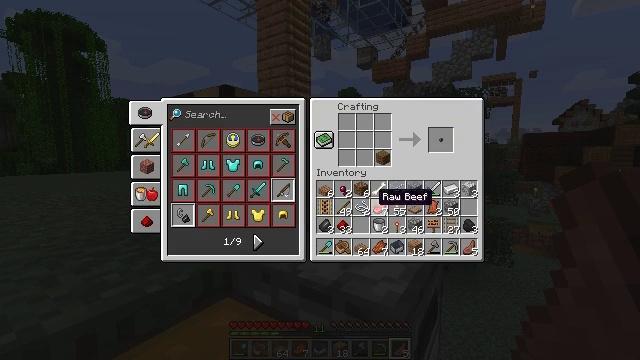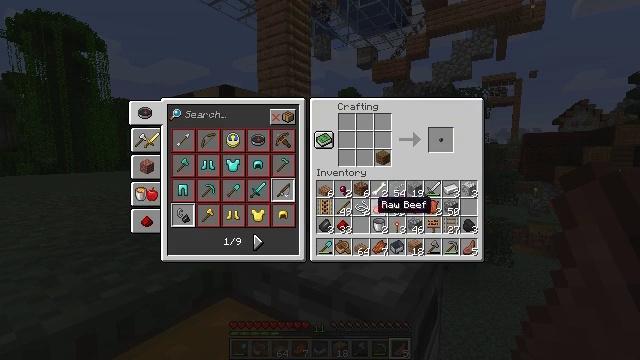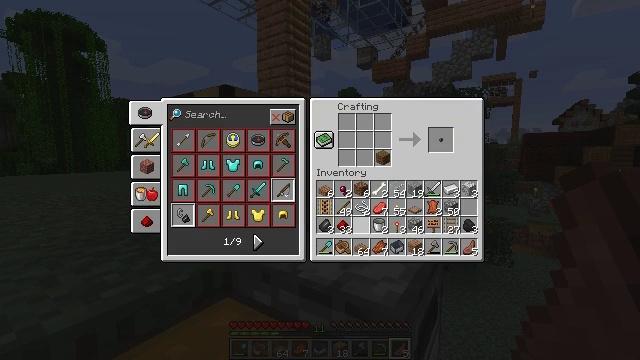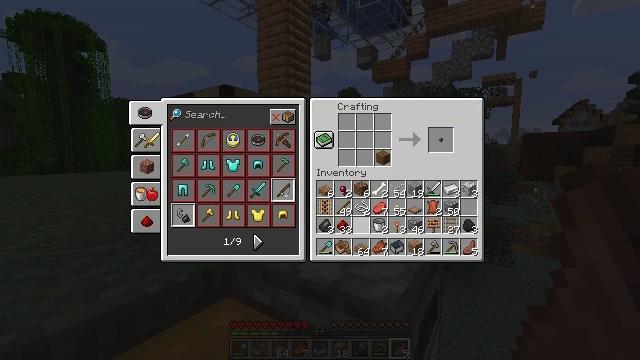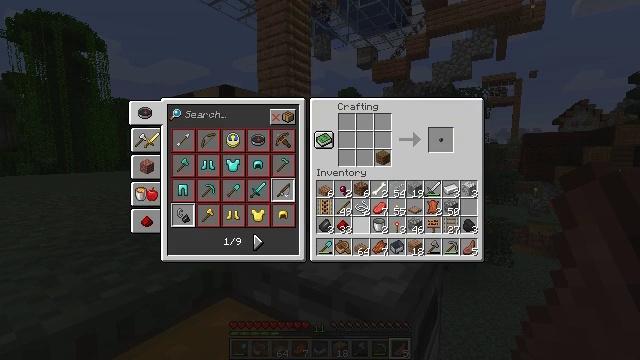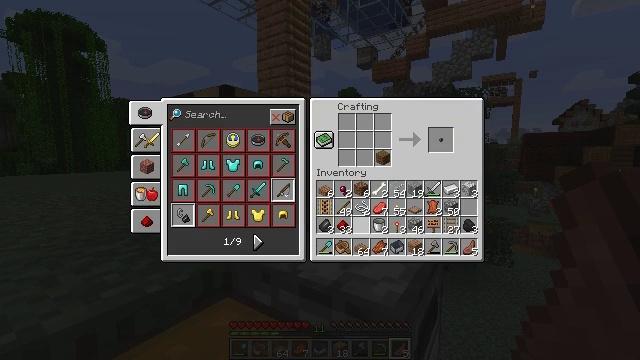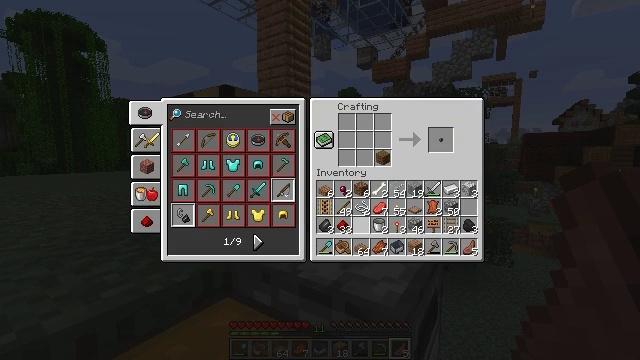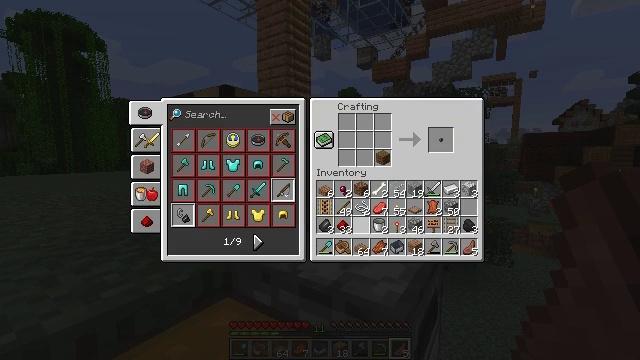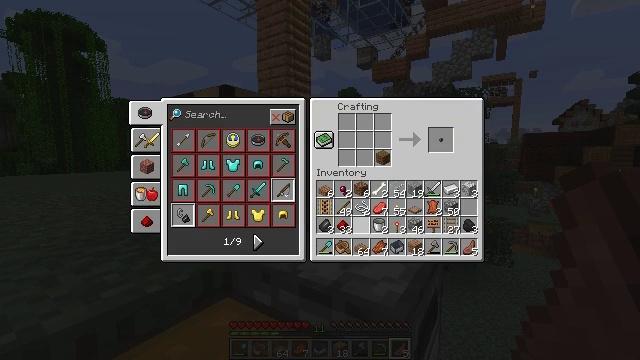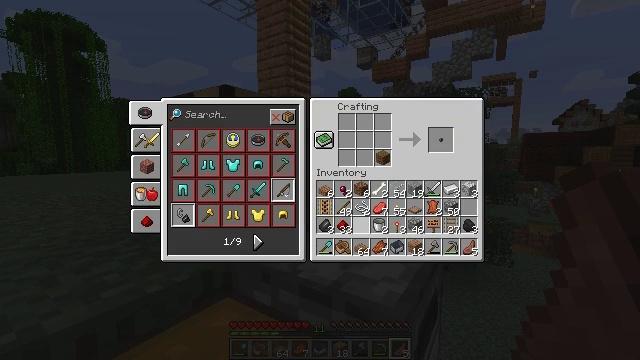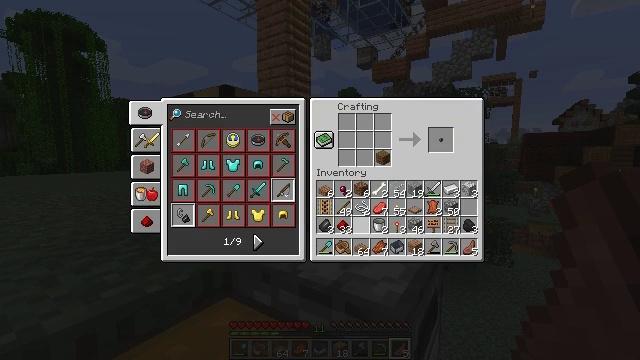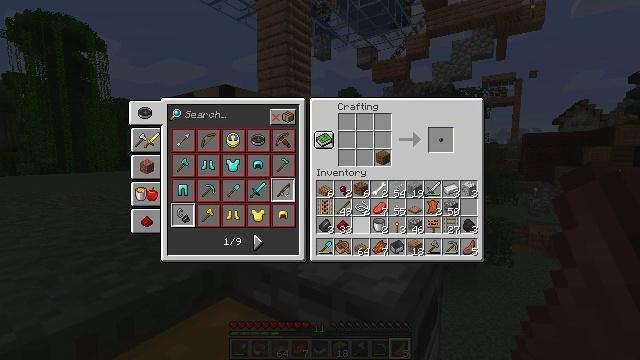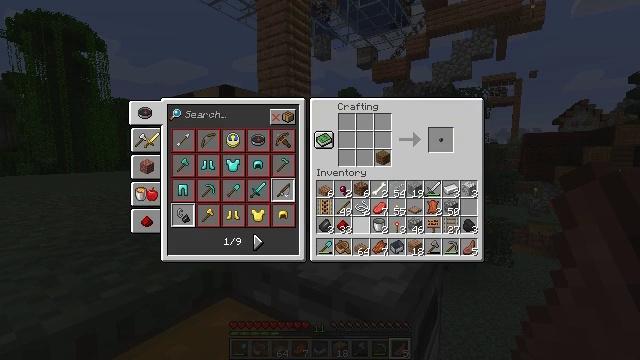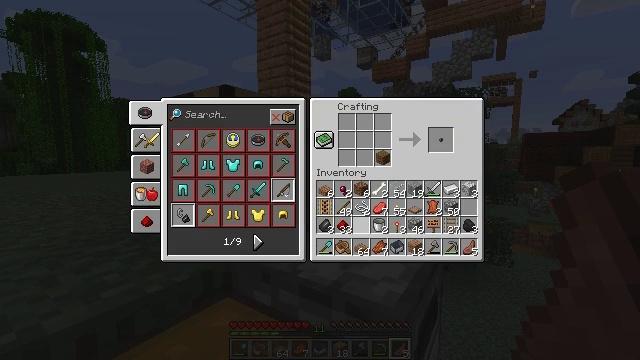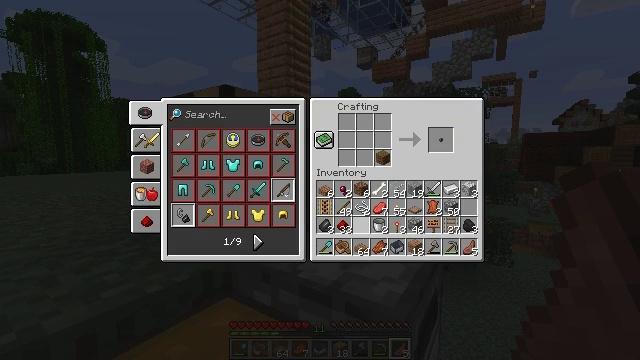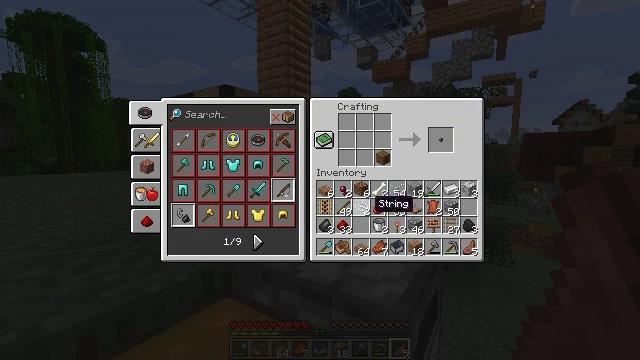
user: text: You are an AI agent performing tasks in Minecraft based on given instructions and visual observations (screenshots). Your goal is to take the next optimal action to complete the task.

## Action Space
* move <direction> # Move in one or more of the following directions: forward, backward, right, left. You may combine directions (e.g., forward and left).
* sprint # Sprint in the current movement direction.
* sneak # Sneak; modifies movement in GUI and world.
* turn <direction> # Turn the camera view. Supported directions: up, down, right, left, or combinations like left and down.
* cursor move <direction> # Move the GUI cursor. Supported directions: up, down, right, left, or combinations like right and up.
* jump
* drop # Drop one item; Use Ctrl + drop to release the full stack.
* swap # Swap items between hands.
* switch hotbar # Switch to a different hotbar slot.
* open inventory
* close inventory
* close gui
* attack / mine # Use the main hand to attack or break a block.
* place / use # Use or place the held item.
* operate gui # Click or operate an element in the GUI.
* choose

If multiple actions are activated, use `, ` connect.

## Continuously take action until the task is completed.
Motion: motion action
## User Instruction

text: Open the crafting interface to make a jungle fence gate.
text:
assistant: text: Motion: cursor move down
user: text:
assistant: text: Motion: no_op
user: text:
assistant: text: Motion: no_op
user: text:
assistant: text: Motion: no_op
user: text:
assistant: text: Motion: no_op
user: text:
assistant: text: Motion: no_op
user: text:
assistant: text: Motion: no_op
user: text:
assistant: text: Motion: operate gui
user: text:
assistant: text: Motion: operate gui
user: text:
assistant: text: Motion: no_op
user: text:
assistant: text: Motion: no_op
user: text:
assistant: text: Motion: no_op
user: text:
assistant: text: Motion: no_op
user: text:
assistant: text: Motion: no_op
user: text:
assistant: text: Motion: no_op
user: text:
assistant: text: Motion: cursor move up
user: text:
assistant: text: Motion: cursor move up
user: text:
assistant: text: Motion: cursor move up
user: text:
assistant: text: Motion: cursor move up
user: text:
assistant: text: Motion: cursor move up
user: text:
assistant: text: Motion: no_op
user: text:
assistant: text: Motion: no_op
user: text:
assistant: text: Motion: no_op
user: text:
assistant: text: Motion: no_op
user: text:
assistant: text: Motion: no_op
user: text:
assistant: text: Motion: no_op
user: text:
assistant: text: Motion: no_op
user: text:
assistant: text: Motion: no_op
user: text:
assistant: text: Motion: operate gui
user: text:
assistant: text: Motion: operate gui